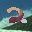
Label: 2